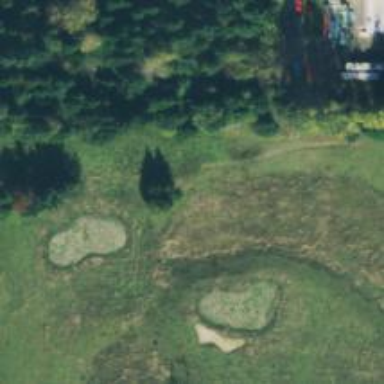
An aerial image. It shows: Golf hole for the sport of golf.